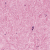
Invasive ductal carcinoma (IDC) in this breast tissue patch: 0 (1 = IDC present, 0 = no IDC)